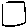
Label: square